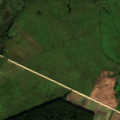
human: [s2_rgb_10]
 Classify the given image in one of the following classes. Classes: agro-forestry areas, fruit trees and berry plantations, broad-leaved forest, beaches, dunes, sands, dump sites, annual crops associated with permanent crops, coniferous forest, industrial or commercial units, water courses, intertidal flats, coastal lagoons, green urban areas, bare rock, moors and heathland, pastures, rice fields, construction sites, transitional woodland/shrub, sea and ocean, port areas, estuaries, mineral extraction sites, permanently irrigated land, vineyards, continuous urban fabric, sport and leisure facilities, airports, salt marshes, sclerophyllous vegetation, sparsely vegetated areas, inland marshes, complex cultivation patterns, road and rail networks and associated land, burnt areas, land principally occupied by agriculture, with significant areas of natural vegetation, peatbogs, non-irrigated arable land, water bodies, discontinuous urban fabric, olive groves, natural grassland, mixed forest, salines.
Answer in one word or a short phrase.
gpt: non-irrigated arable land, pastures, land principally occupied by agriculture, with significant areas of natural vegetation, mixed forest